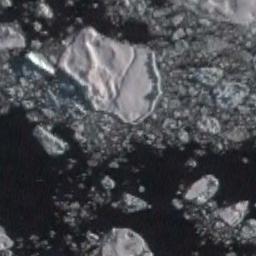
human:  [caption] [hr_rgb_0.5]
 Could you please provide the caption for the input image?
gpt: There is a big ice and many small ice on the deep blue sea .

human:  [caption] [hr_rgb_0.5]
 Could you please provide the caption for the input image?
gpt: Sea ice is surrounded by water .

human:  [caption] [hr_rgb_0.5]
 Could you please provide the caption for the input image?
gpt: Countless ice cubes of all sizes are closely connected into a large piece floating on the deep blue sea .

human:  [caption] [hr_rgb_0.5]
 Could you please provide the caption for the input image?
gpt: A large piece of sea ice and a lot of small pieces of sea ice gather together .

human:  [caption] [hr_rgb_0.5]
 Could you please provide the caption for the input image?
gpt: There are many small pieces of sea ice and a larger one .